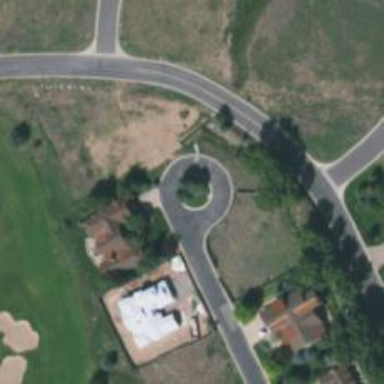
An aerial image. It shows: Turning loop on the road.